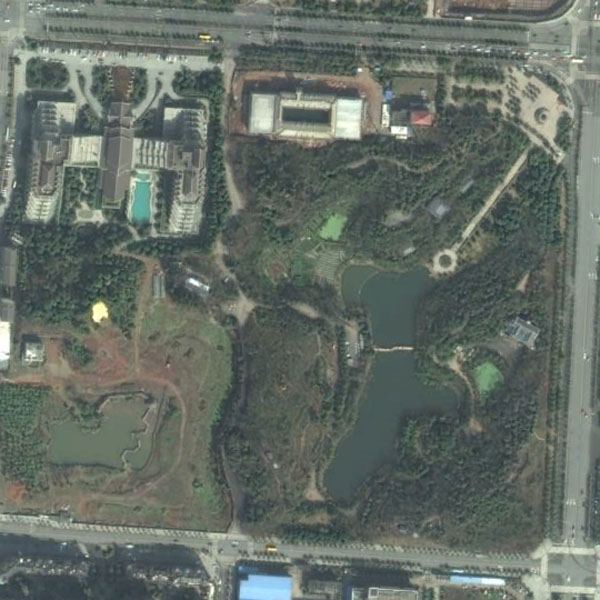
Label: Park